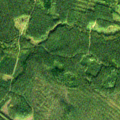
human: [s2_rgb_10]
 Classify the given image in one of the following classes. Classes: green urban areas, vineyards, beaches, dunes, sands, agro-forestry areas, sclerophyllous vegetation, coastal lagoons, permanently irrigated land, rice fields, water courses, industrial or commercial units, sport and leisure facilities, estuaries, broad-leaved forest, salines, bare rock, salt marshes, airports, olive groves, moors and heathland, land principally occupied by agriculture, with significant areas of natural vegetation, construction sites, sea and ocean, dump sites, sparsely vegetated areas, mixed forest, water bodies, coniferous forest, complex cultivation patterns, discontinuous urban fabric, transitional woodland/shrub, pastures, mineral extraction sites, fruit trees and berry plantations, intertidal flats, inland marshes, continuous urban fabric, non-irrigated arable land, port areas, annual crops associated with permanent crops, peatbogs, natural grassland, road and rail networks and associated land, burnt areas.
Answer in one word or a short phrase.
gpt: coniferous forest